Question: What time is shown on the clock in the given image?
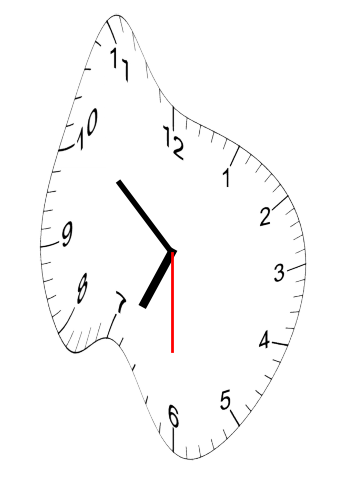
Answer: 06:51:30